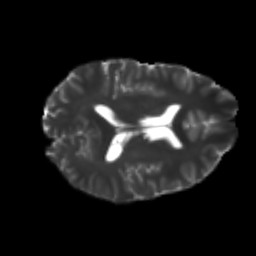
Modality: T2w
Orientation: axial
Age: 20
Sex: male
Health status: healthy
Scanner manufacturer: philips
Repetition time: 7.476 s
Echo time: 0.08753 s